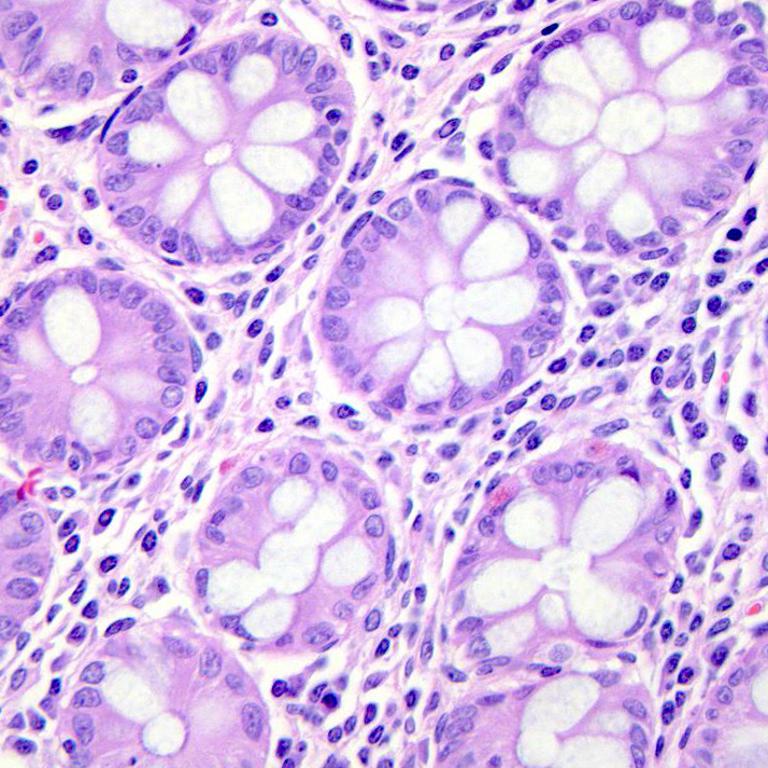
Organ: colon
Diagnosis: benign